Field crop: tomato
Growth stage: 1
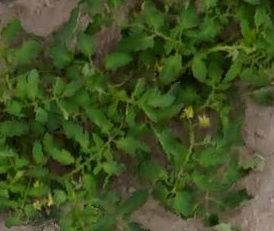
Species: tomato